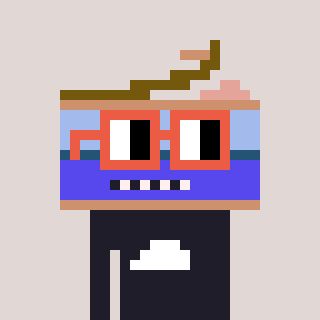
a pixel art character with square orange glasses, a canned ham-shaped head and a grayscale-colored body on a warm background